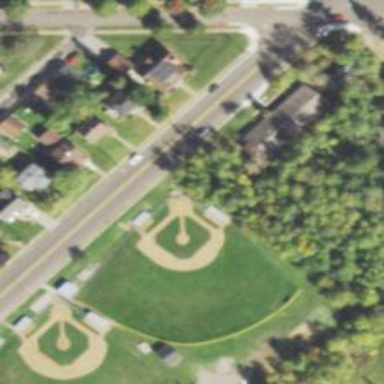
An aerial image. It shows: Baseball pitch for leisure land activities.